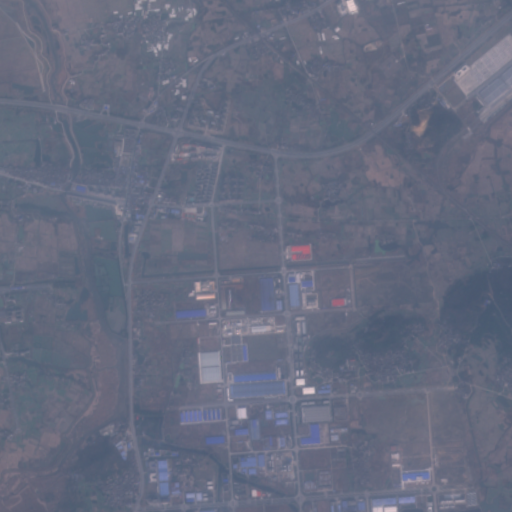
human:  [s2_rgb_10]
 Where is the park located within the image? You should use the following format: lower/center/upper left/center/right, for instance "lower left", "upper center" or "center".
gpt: The park is located in the upper left of the image.
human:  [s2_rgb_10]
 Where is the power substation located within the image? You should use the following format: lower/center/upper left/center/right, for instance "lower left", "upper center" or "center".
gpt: The power substation is located in the upper right of the image.
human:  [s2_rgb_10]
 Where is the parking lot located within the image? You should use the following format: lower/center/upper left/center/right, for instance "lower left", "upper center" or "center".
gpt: There is no parking lot in the image.